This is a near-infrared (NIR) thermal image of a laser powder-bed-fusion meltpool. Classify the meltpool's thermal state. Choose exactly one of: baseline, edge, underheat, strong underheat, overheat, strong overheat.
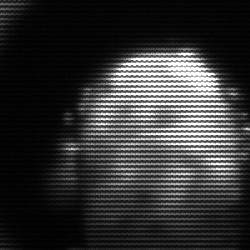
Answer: baseline